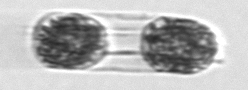
Label: Hemiaulus